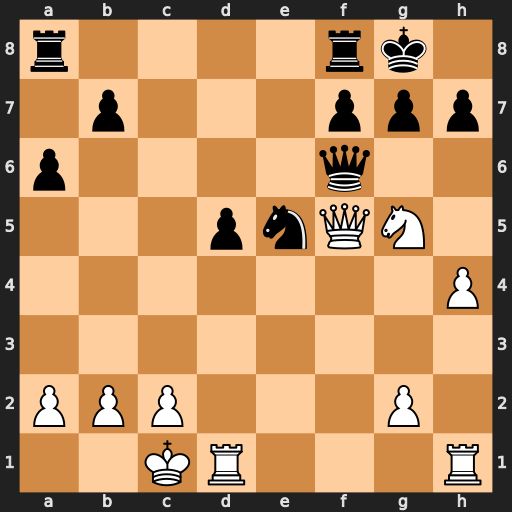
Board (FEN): r4rk1/1p3ppp/p4q2/3pnQN1/7P/8/PPP3P1/2KR3R
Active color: w
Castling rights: -
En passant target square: -
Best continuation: Qxh7#